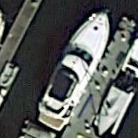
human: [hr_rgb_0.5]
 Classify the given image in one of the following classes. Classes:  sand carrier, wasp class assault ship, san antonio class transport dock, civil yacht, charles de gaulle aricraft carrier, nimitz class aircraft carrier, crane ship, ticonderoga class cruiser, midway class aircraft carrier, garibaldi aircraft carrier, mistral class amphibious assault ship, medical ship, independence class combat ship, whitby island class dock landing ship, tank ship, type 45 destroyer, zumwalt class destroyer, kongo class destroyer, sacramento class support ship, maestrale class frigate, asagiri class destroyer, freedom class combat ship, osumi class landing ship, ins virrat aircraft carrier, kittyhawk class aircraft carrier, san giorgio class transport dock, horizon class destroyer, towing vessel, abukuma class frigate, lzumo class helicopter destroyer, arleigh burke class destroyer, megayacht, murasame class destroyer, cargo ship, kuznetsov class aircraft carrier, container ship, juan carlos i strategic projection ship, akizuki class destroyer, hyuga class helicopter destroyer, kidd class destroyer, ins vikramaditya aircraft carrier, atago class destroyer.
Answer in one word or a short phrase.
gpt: Civil yacht